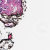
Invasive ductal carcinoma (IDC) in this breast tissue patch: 0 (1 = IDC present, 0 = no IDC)